An envelope spectrum derived from a bearing vibration measurement is shown; the reference markers locate BPFO, BPFI, BSF and FTF for this bearing geometry and shaft speed. What is the most likely bearing condition (normal, inner_race, outer_race, ball)?
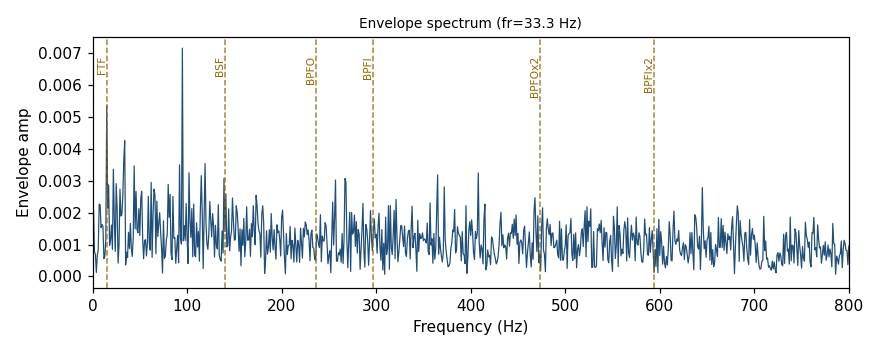
Answer: normal